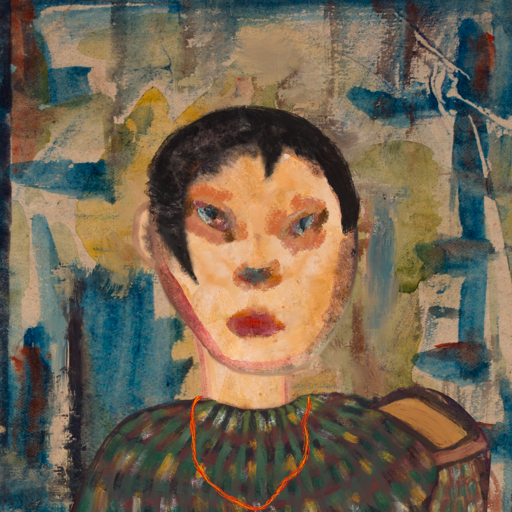
Background: Orphan, Head And Neck Front: Childish, Face Front: Boggyland, Bust: After_Raid, Hair Front: Roy_Bahadur, Head Accessory: Blank, Second Necklace: Gypsy_Mother_2, Necklace: Blank, Baby: Blank